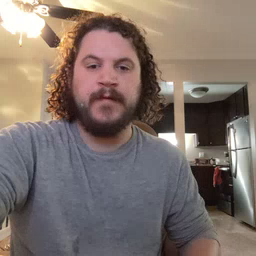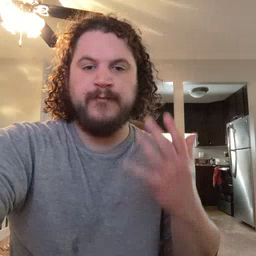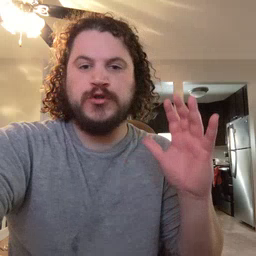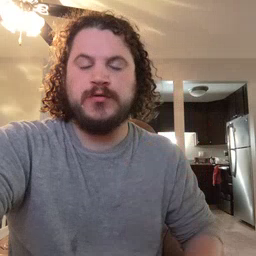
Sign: finish